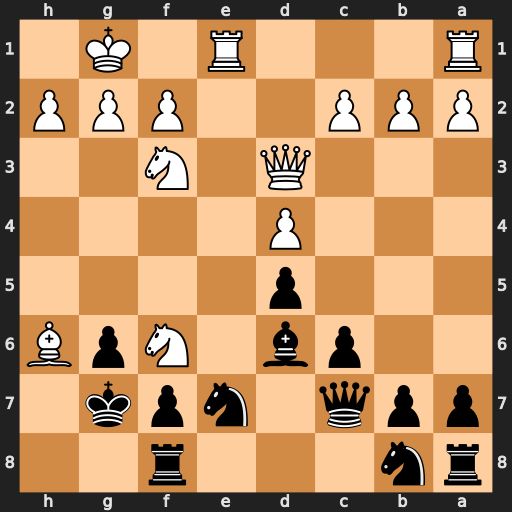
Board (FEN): rn3r2/ppq1npk1/2pb1NpB/3p4/3P4/3Q1N2/PPP2PPP/R3R1K1
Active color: b
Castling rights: -
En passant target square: -
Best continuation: Kxh6 Qd2+ Kg7